Field crop: maize
Growth stage: 2
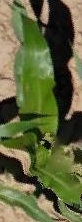
Species: maize